Brain MRI, t1w sequence, axial 2D slice.
Patient: age 35, sex F, weight 95 kg, height 1.95 m
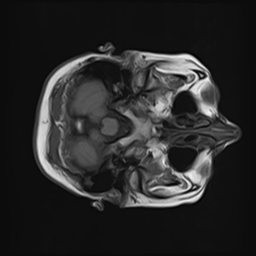